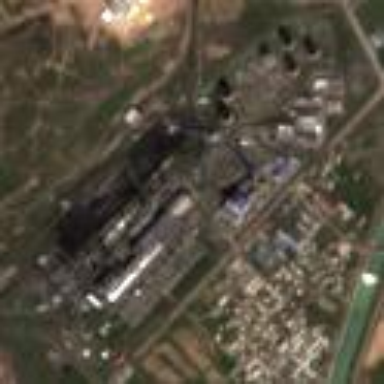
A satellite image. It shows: Industrial area with fence. There is coal-fired power plant operating in this location.